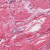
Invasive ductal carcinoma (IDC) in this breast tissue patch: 0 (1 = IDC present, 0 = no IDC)